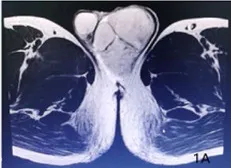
(A) Magnetic resonance imaging revealing a soft tissue mass in the left scrotum.
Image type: radiology (mri)